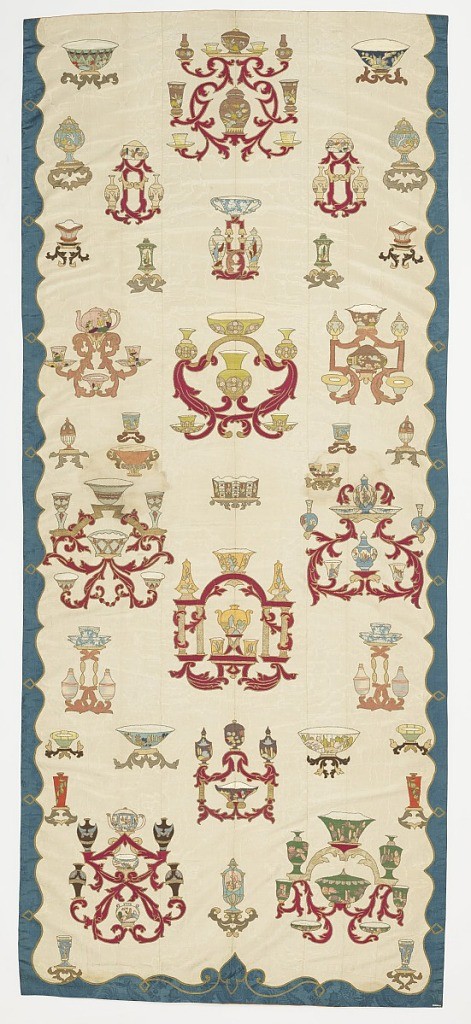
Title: Curtain panels
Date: late 19th century
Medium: silk, metallic thread Technique: appliqué and embroidery on moire ground
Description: White moiré ground with an applique of teacups, urns and various ornamental vessels cut from many kinds of silk fabrics and outlined with couched gold thread. Medium blue silk damask borders on sides and bottom, scalloped and finished with narrow gold ribbon.